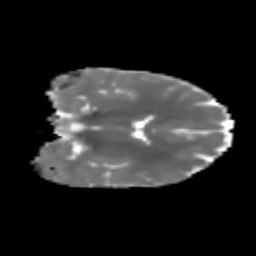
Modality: MD
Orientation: coronal
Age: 31
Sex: female
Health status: healthy